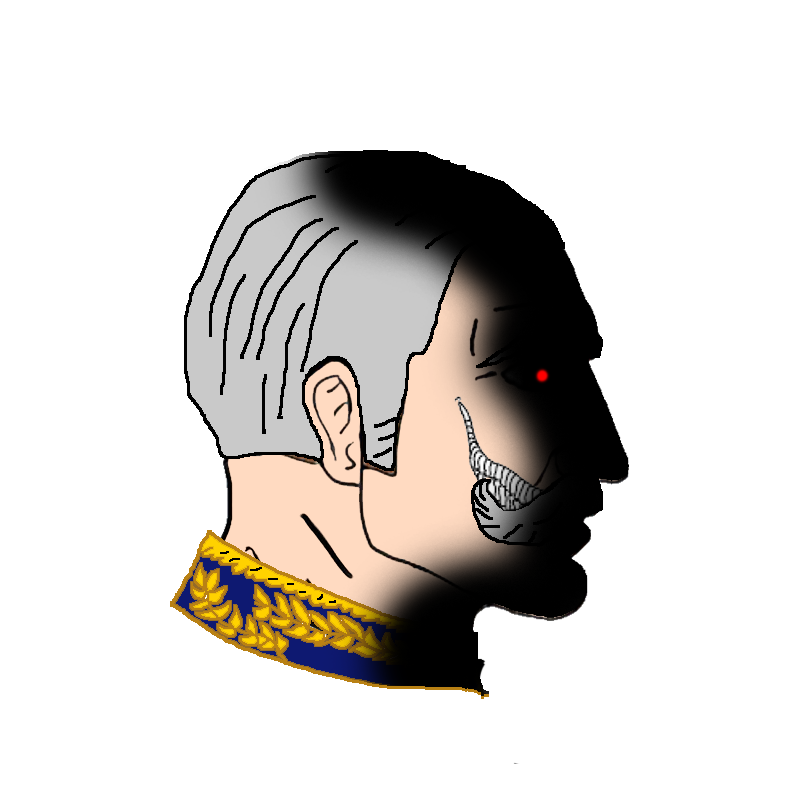
Label: 5_Oomer